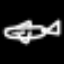
Label: airplane